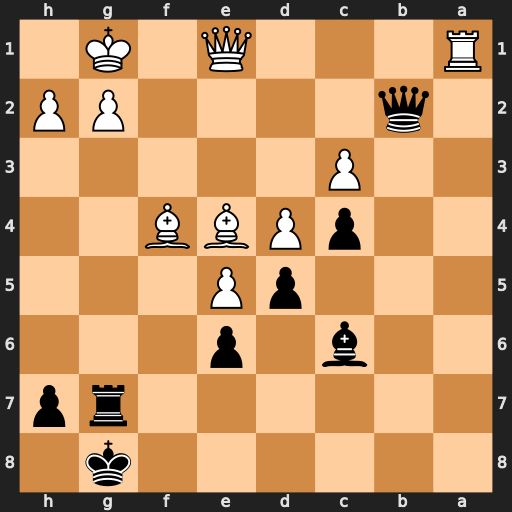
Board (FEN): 6k1/6rp/2b1p3/3pP3/2pPBB2/2P5/1q4PP/R3Q1K1
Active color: b
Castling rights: -
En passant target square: -
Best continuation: dxe4 g3 e3 d5 Bxd5